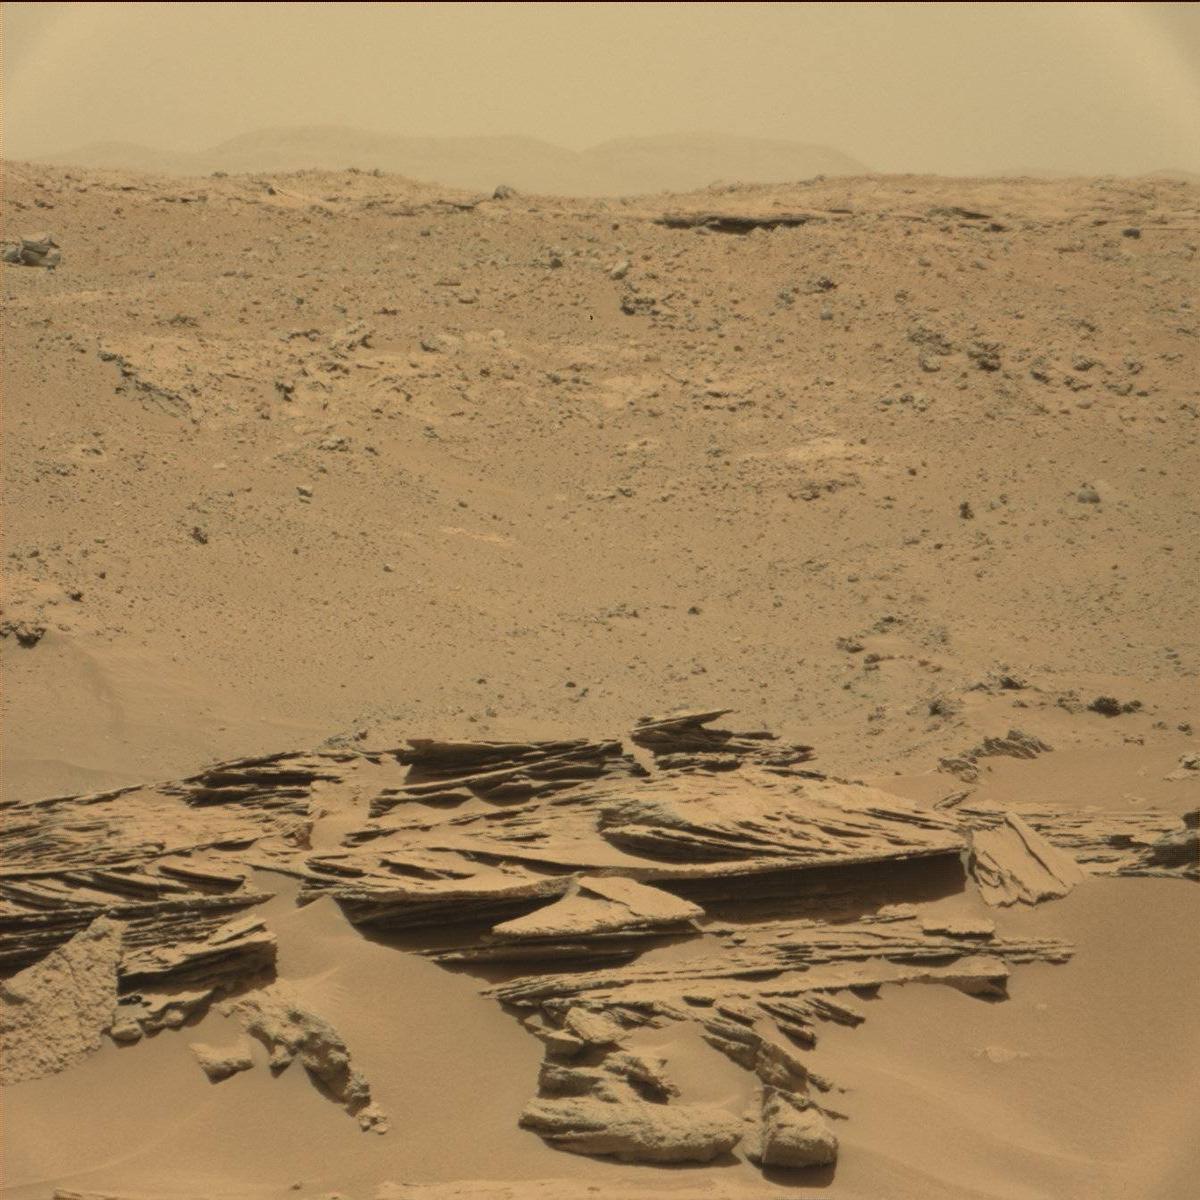
Terrain classes present: Bedrock, Ridge, Sand / Soil, Sky